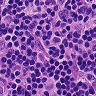
Metastatic tissue present: no